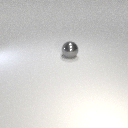
large gray metal sphere